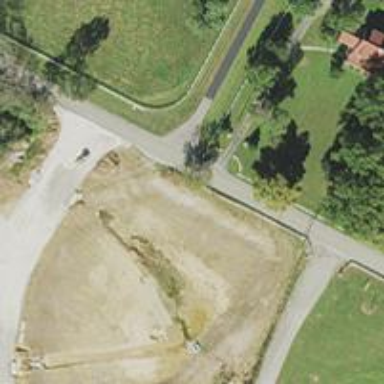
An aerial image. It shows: Driveway leading to service road.